Question: I have been struggling with this for quite sometime and it seems like a common problem, with no solution that worked for me.
What I am trying to do is test the controller which calls a save(), and inside the save() the method calls a service to save the employee with the given command objects.
This is how the code looks like:
'''
def save(EmployeeInputCommand employeeCommand, AddressCommand addressCommand) {
if (addressCommand.address.validate()) {
println "Validated address input"
employeeManagerService.save(employeeCommand, addressCommand)
println "Employee should be saved"
println "------------------------->"
println "${employeeGetterService.each {errors}}"
flash.message = "Employee has been successfully created!"
redirect(action: "index")
} else {
println "Addrescommand didnt validate: ${addressCommand.errors}"
flash.message = "Please input valid data!!!"
redirect(action: "create", model: [employee: employeeCommand, address: addressCommand])
}
}
'''
The service contains this:
'''
def save(EmployeeInputCommand employeeCommand, AddressCommand addressCommand) {
def employee = new Employee(employeeCommand.properties)
employee.address = addressCommand.address
for (id in employeeCommand.s) {
employee.addToSkills(Skill.get(id))
}
if (employee.validate()) {
employee.address.save()
employee.save()
}
else {
return false
}
}
'''
I know this works when I try to actually save the employee in my application, but during the Unit Test process nothing happens.
My Test:
'''
def "Create an Employee with good params"() {
given: "A valid employee command object"
def employeeCommand = new EmployeeInputCommand(
name: "John",
surname: "Smith",
birthdate: Date.parse("yyyy-MM-dd", "1992-06-08"),
salary: 21000,
s: [1, 3, 5]
)
and: "Also a valid address command object"
def addressCommand = new AddressCommand(
street: "Green Alley",
houseid: "42",
city: "Odense",
county: "Fyn",
postCode: "5000 C"
)
expect:
addressCommand.validate()
!Employee.findByNameAndSurname("John", "Smith")
when: "Saving employee"
request.method = "POST"
controller.save(employeeCommand, addressCommand)
Employee employee = Employee.findByNameAndSurname("John", "Smith")
println Employee.list()
then: "The employee is created, and browser redirected"
Employee.count == 4
employee
employee.skills.size() == 3
employee.address.postCode == "5000 C"
}
'''
The test is failing with a null error when the controller.save() is called. I have spend too much time trying to solve this, which has all been in vain
This is the output screenshot

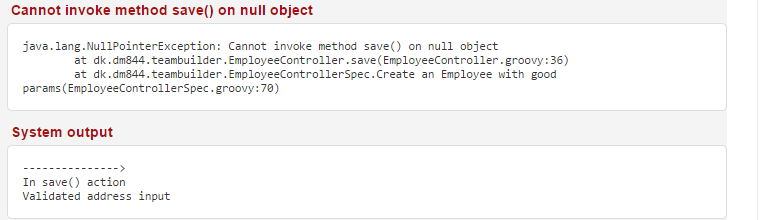
Answer: I don't believe testing a controller should cover the service logic. I'd mock the service, if I were to write a unit test for a controller, and test the service separately in its own unit/integration tests.
For example:
'''
/*
* in controller spec
*/
def setup() {
def serviceMock = new MockFor(EmployeeManagerService)
serviceMock.ignore('save') { ec, ac ->
Employee.buildWithoutSave().save(validate: false)
}
serviceMock.use {
controller.employeeManagerService = new EmployeeManagerService()
}
}
def 'testFoo'() {
when:
// ...
controller.employeeManagerService.save()
// ...
then:
// ...
}
'''
Note that the code is using the excellent <URL>.